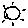
Label: sun